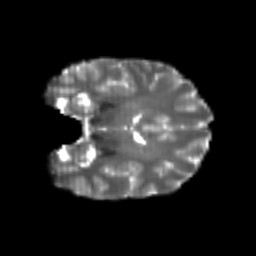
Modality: T2w
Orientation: coronal
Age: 21
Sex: female
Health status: healthy
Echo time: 0.074 s